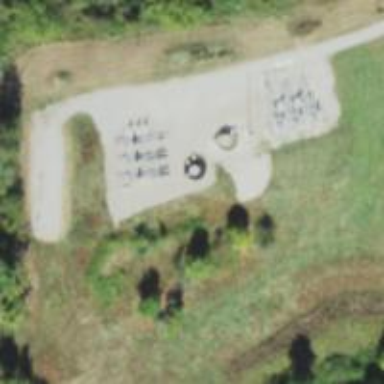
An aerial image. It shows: Storage tank that is man-made.